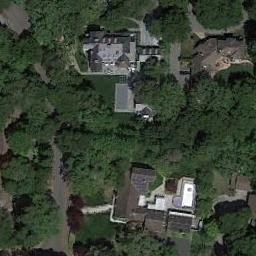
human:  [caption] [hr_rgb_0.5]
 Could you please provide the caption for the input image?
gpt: The sparse residential is on the bare land next to some trees .

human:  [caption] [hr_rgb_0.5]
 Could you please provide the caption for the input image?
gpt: There are several houses of various sizes and many green trees in a sparse residential area .

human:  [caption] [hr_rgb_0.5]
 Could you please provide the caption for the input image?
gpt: The sparse residential  is surrounded by trees .

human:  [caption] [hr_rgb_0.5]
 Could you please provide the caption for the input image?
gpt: There are two houses by the path in the mountains .

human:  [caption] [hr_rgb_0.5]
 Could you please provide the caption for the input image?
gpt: A sparse residential area with many green trees and several buildings .